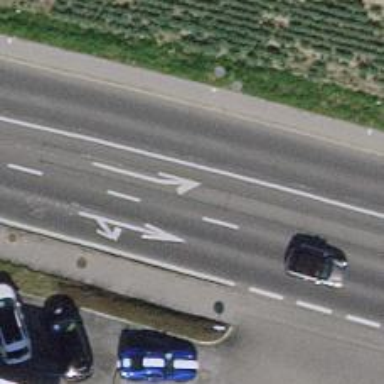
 and sidewalks on both sides. There is cycle lane on both sides of the road."